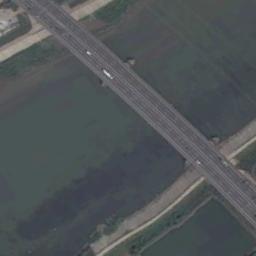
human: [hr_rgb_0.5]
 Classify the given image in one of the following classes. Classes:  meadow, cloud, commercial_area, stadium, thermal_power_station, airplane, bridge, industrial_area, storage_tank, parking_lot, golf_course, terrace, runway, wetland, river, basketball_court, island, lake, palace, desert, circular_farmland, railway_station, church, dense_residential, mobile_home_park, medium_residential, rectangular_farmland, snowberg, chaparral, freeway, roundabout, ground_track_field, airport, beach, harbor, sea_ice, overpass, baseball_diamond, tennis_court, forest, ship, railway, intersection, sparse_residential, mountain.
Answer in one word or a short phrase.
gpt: bridge